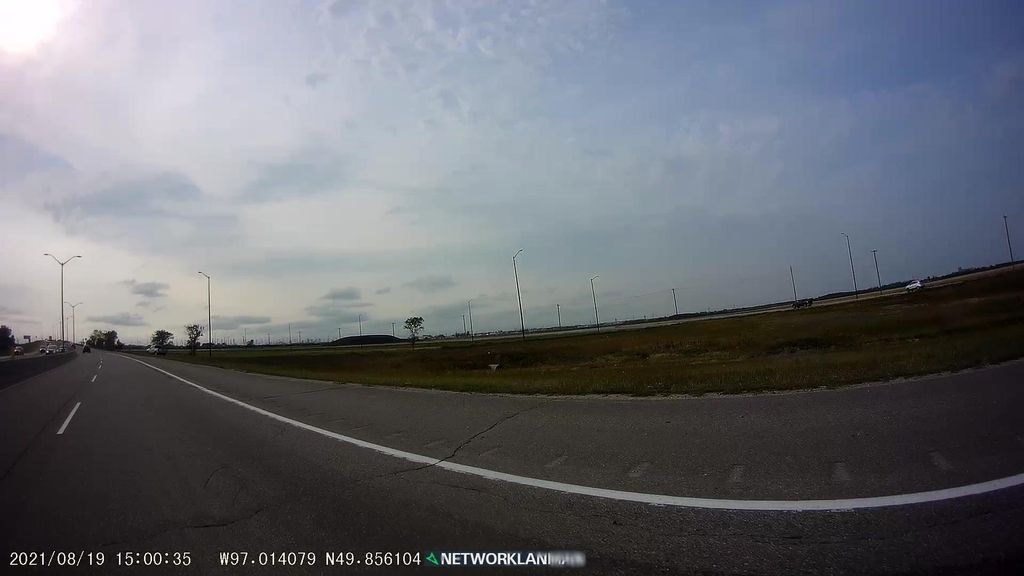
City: winnipeg